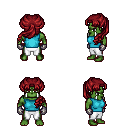
a pixel art fantasy rpg character, male body template, orc, green skin, teal sleeveless shirt, white pants, brunette princess hairstyle, metal gloves, four views (front, back, left, right), 2x2 character sprite sheet, small pixel art, hard edges, no anti-aliasing